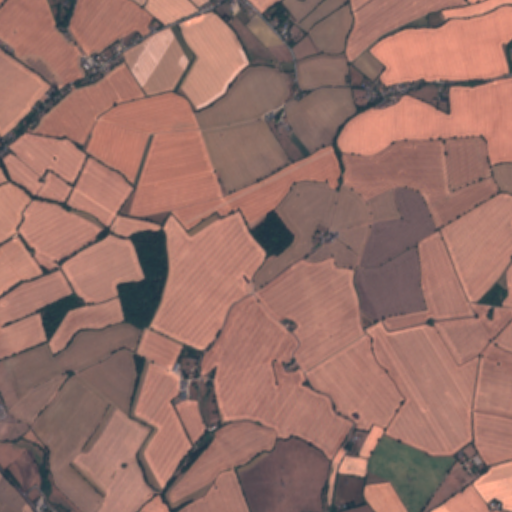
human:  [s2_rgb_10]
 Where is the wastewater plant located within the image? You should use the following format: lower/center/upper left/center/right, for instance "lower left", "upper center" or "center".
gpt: The wastewater plant is located in the upper center of the image.
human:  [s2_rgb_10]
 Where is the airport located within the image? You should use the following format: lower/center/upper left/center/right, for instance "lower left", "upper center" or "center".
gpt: There is no airport in the image.